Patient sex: M
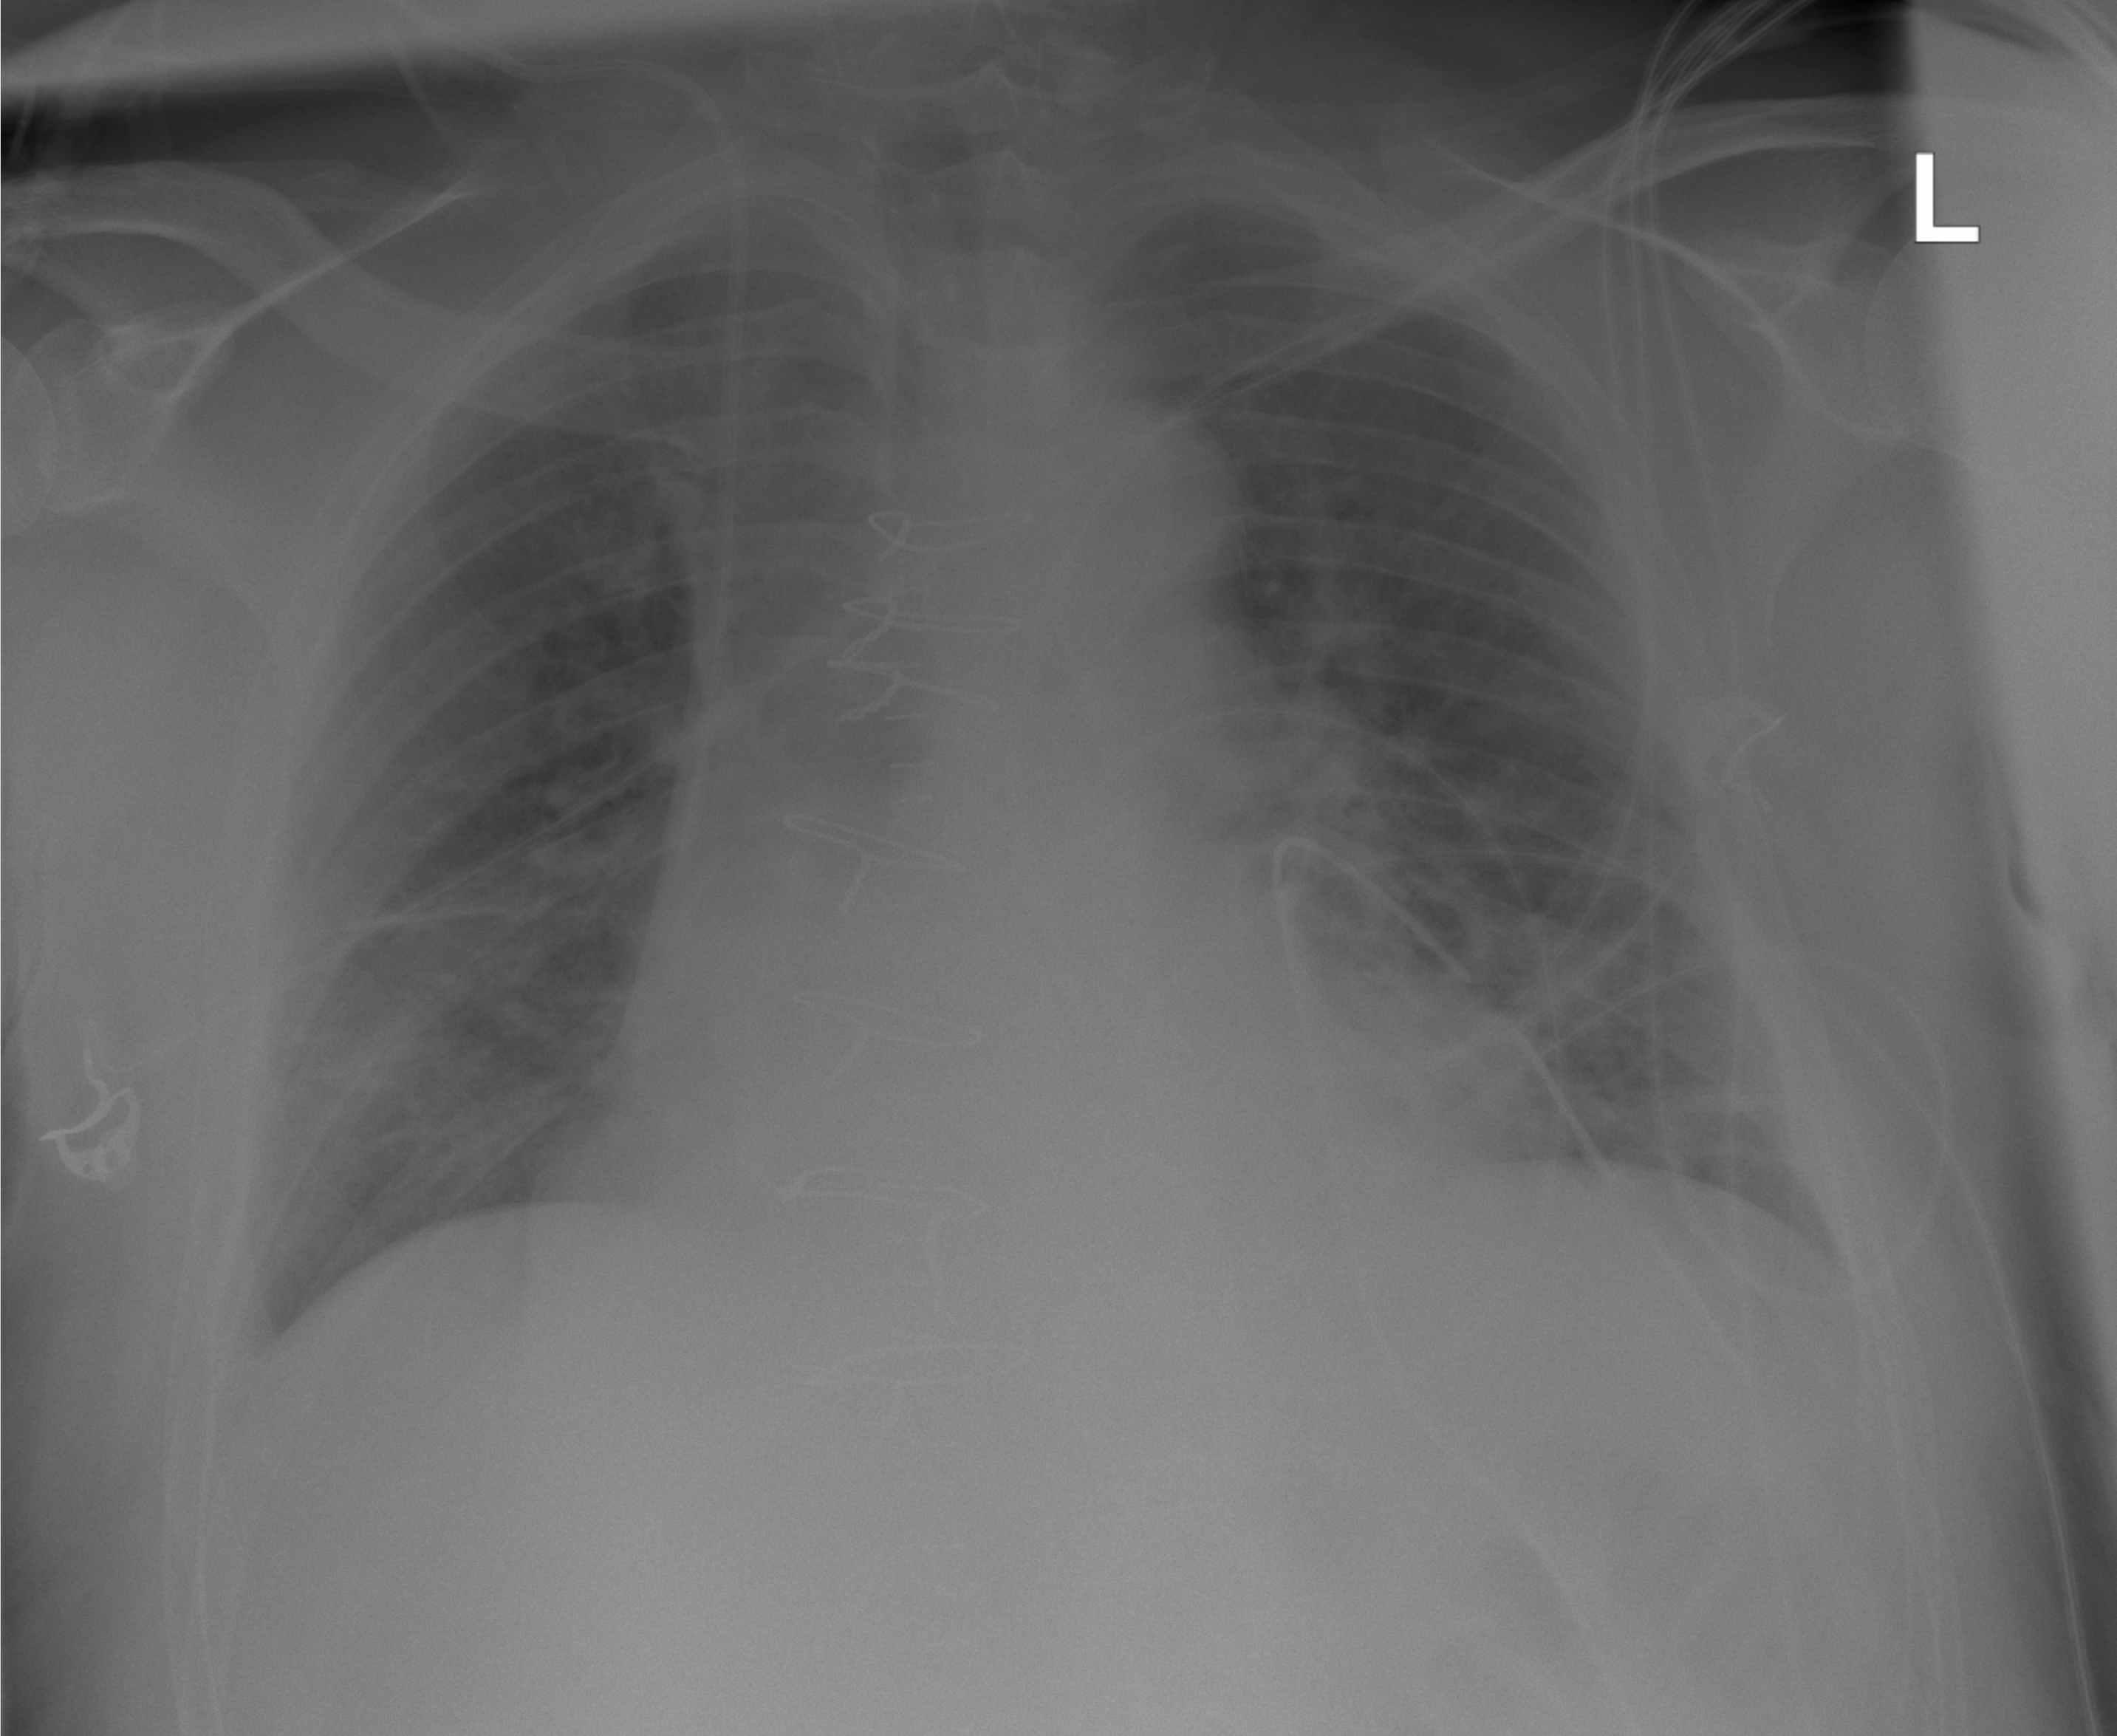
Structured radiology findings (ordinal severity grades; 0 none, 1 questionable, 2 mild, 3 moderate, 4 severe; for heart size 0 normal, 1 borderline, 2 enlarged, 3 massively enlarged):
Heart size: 0
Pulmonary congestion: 2
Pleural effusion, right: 1
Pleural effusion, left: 1
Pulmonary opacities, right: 0
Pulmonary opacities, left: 0
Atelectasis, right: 0
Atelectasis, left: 1